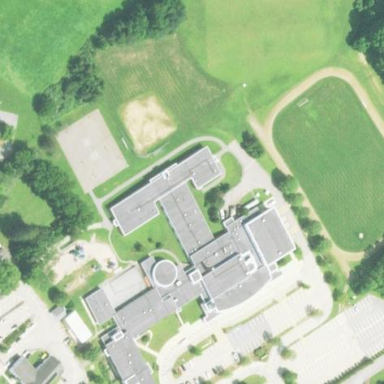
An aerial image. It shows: School.